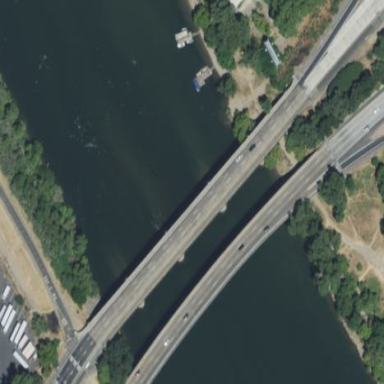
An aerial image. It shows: Man-made bridge.